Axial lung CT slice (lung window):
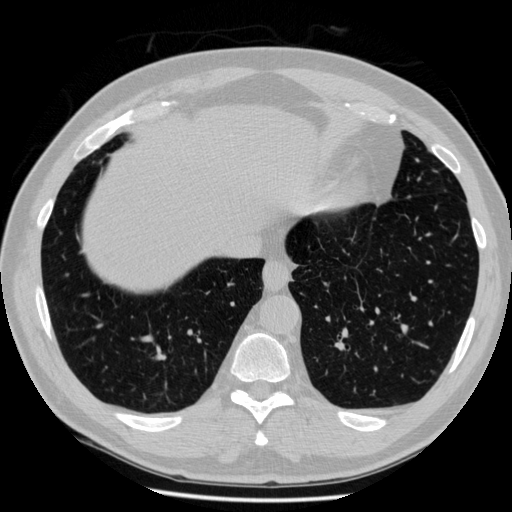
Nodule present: no